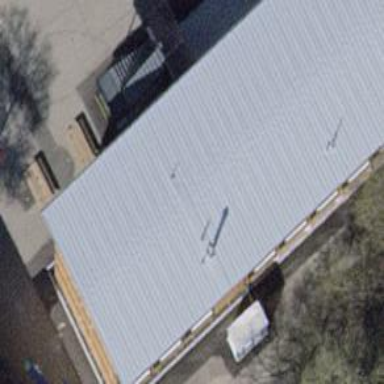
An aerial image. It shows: Kindergarten building.